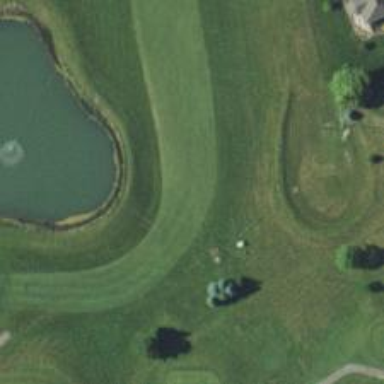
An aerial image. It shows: Golf hole.